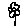
Label: flower